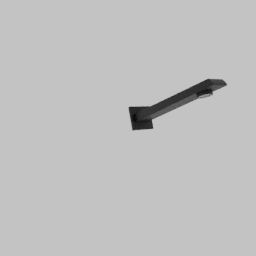
Label: appliances